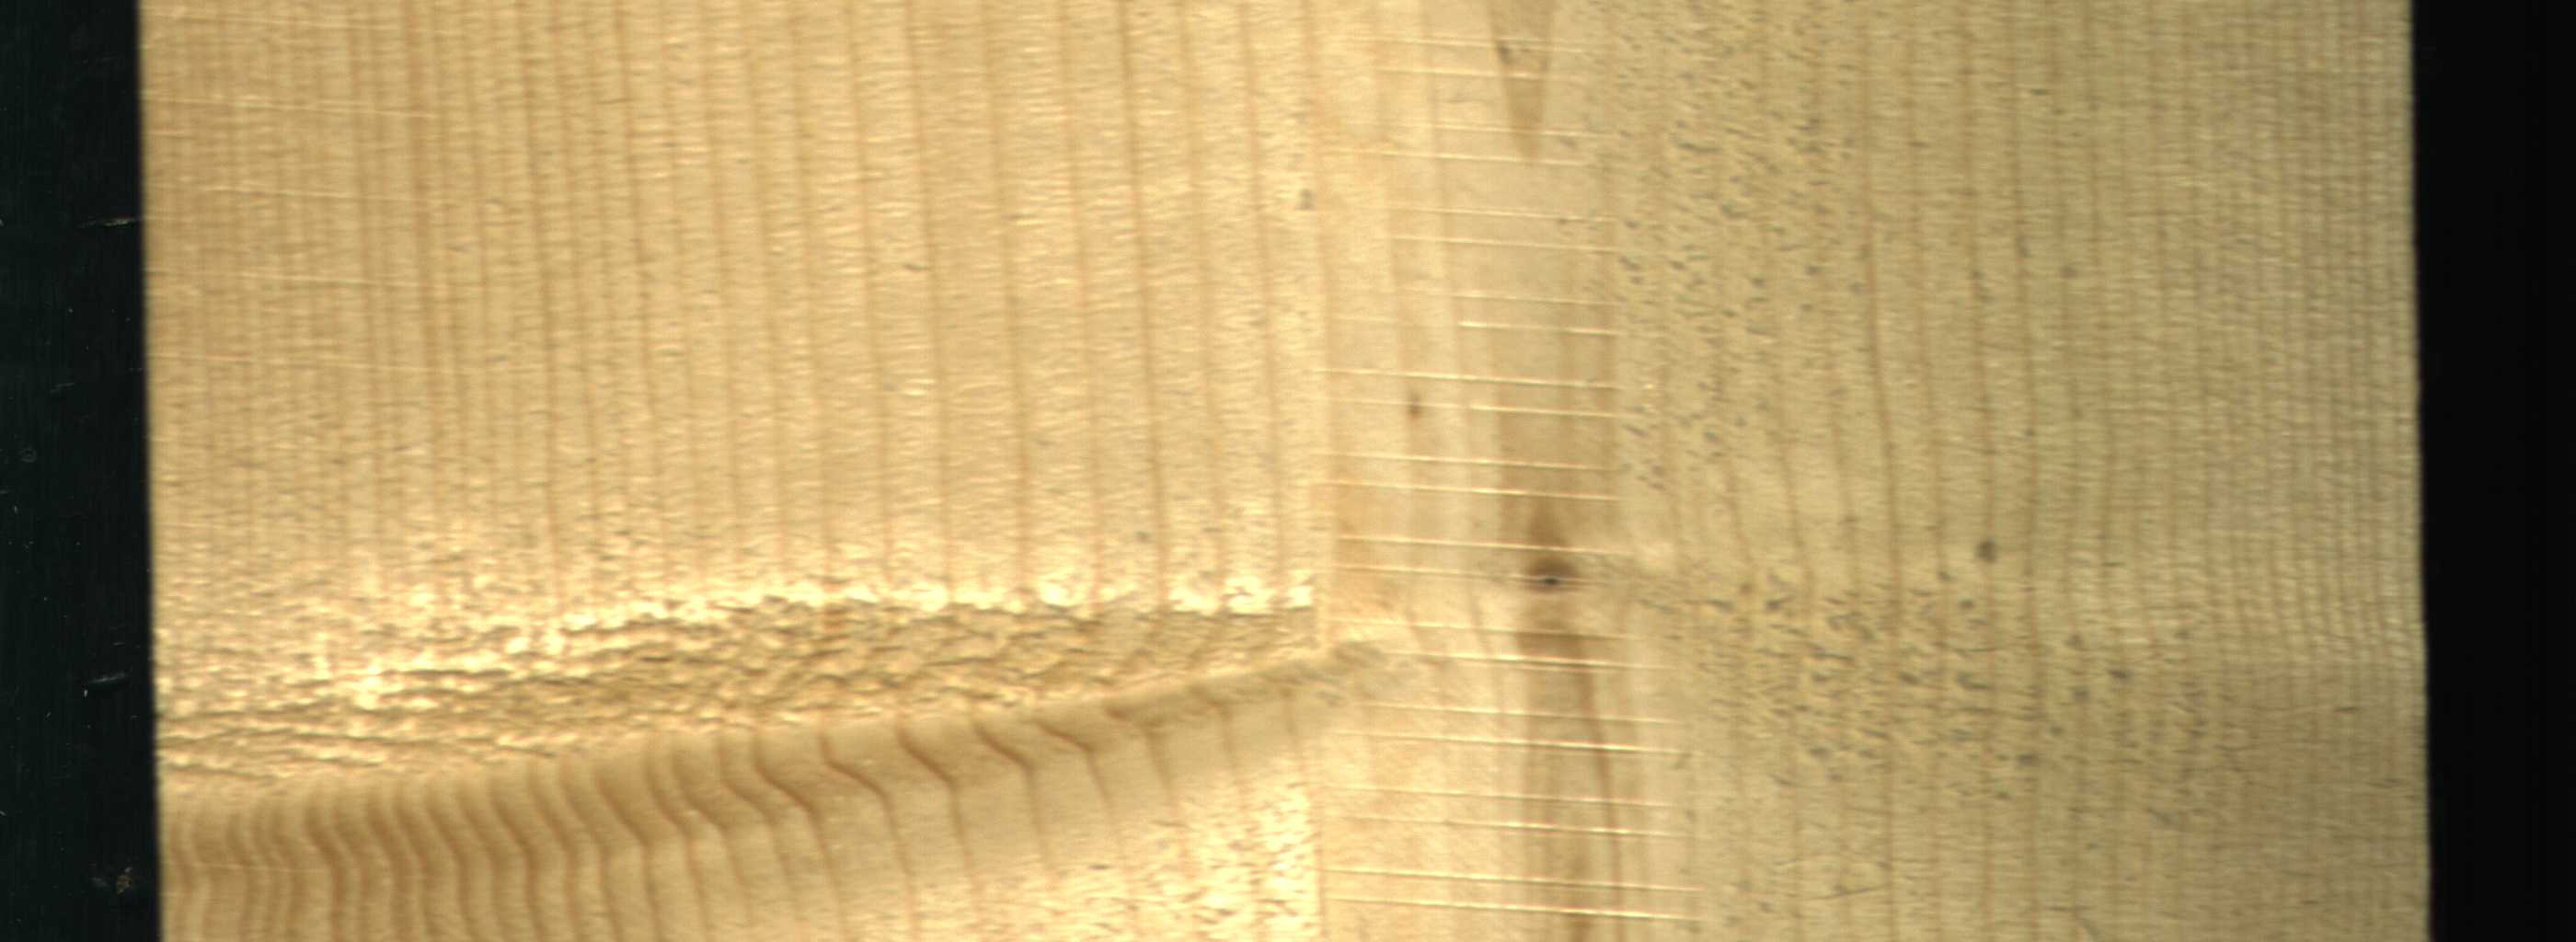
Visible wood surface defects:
Live_Knot